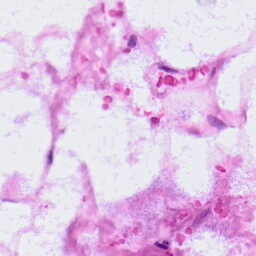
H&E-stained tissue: LymphNode